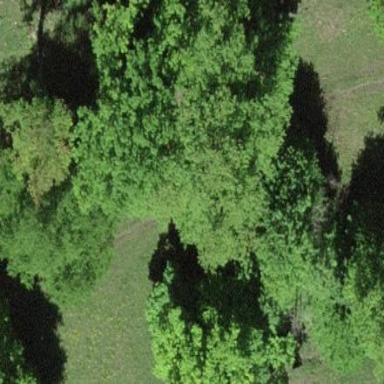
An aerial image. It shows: Beautiful woodland area.